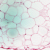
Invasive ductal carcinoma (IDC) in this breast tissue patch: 0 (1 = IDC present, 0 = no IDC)